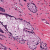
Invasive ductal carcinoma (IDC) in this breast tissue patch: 0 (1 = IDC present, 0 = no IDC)